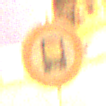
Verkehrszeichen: VerbotKennzeichnungspflichtigeKraftfahrzeugeGefaehrlicheGueter
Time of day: Night
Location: Outdoor (Urban)
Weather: PartlyCloudy
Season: NotSpecified
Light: Artificial